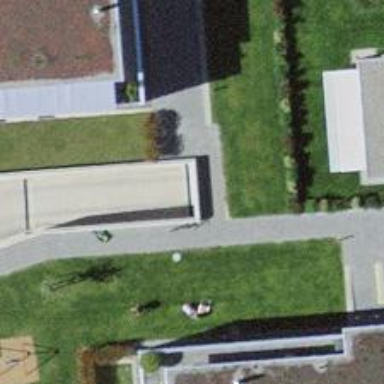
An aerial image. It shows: Parking entrance.